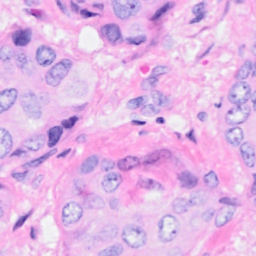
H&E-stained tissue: Breast